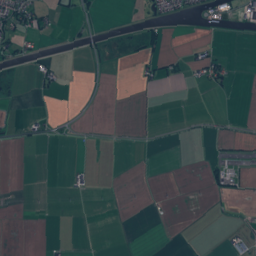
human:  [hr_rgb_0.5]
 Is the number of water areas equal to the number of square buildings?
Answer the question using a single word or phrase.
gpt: no

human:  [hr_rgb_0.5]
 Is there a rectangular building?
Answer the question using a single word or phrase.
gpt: yes

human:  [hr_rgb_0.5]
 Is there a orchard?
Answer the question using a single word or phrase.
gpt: yes

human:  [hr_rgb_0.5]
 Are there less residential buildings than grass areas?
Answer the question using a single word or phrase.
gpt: no

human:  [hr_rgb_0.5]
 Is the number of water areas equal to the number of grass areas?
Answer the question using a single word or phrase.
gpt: no

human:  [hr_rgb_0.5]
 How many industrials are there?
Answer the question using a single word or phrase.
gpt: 3

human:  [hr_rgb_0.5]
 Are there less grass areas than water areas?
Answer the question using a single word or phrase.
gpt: no

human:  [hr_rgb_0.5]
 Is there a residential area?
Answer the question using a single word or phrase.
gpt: yes

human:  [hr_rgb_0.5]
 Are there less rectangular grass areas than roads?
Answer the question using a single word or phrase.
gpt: yes

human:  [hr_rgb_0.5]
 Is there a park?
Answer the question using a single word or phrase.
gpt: yes

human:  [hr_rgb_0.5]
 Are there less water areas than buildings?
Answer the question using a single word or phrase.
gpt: yes

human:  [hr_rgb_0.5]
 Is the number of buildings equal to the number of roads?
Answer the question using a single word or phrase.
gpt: no

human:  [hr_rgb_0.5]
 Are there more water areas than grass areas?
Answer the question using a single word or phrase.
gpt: no

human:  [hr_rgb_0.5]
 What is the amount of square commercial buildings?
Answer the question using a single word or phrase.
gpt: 0

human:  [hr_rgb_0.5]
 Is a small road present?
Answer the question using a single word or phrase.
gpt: yes

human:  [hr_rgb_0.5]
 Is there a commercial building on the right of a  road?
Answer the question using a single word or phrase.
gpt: yes

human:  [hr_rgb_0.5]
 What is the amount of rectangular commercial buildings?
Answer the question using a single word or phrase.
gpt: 6

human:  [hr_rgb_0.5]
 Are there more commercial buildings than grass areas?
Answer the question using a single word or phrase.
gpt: no

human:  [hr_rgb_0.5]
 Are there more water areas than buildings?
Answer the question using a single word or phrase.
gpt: no

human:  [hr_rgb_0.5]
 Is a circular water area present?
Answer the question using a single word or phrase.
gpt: yes

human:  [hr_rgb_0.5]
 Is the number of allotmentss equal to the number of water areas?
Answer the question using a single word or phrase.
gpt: no

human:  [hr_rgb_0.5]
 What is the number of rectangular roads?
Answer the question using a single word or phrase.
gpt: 0

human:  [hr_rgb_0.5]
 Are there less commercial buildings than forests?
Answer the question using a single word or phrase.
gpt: yes

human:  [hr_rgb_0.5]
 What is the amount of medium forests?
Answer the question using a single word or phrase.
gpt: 11

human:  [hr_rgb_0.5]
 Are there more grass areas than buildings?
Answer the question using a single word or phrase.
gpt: no

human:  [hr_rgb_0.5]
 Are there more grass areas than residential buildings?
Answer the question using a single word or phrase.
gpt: no

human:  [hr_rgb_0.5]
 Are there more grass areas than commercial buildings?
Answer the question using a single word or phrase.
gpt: yes

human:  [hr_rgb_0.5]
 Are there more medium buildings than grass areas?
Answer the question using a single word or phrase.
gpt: no

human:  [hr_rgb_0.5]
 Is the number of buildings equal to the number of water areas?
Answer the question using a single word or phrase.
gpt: no

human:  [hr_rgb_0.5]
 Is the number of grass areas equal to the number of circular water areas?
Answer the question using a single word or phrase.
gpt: no

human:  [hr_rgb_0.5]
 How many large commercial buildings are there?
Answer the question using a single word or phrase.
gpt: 0

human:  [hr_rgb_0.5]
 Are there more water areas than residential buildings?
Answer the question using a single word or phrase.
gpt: no

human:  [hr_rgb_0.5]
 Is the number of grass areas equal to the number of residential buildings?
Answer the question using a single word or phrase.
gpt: no

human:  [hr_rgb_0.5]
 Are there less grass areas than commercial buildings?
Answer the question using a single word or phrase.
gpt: no

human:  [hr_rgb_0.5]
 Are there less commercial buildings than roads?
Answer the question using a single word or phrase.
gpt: yes

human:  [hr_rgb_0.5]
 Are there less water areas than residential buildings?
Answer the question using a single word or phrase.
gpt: yes